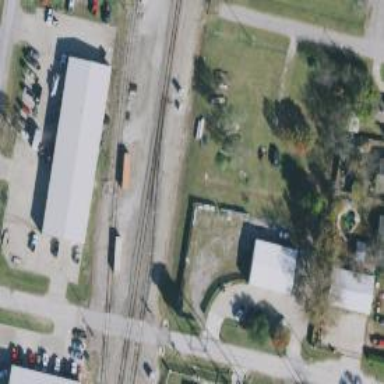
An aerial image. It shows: Railway siding with rails.